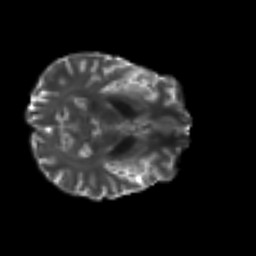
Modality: T2w
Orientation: axial
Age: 26
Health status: ill
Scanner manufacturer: philips
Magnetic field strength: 3 T
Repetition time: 9 s
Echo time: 0.127 s